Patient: sex M, age 69
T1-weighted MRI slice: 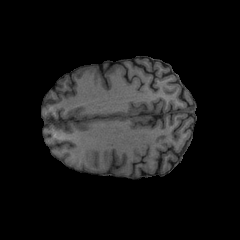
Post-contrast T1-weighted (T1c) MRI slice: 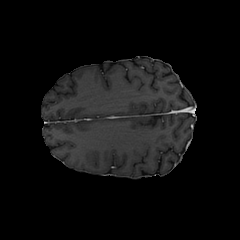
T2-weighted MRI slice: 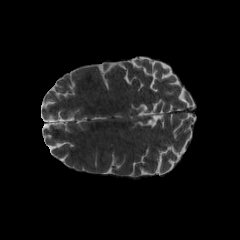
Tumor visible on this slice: no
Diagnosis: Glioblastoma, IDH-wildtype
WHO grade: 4